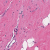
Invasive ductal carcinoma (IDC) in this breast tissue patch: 0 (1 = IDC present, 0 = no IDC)